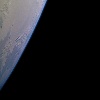
Label: space